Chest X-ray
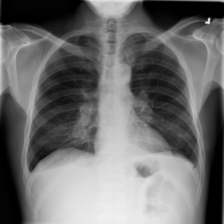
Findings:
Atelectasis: positive
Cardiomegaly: negative
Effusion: positive
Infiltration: negative
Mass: positive
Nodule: positive
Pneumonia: negative
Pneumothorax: negative
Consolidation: negative
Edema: negative
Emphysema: negative
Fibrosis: negative
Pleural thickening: negative
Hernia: negative